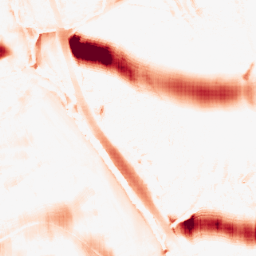
Category: morphological
Decomposition family: morphological_ellipse
Decomposition parameters: operation: opening
width: 50
height: 20
Upsampling method: sinc_blackman
Upsampling parameters: scale: 8
kernel_size: 16
Upsampling scale: 8